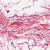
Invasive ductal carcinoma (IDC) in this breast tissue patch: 0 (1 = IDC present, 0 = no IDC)